Question:
I want to design this layout in android, what i have tried is this.
'''
<?xml version="1.0" encoding="utf-8"?>
<LinearLayout xmlns:android="http://schemas.android.com/apk/res/android"
android:layout_width="match_parent"
android:layout_height="match_parent"
android:orientation="vertical" >
<RelativeLayout
android:layout_width="match_parent"
android:layout_height="wrap_content"
android:padding="5dp" >
<TextView
android:layout_width="wrap_content"
android:layout_height="wrap_content"
android:layout_alignParentLeft="true"
android:layout_alignParentTop="true"
android:textColor="#0196d5"
android:text="Recent"
/>
<TextView
android:id="@+id/txtLikeCount"
android:layout_width="wrap_content"
android:layout_height="wrap_content"
android:textColor="#0196d5"
android:layout_alignParentRight="true"
android:text="10"
/>
<TextView
android:id="@+id/txtCommentCount"
android:layout_width="wrap_content"
android:layout_height="wrap_content"
android:textColor="#0196d5"
android:layout_alignRight="@id/txtLikeCount"
android:text="20"
/>
</RelativeLayout>
<TextView
android:id="@+id/txtStatus"
android:layout_width="match_parent"
android:layout_height="match_parent"
android:gravity="center"
android:text="Some text to show."
android:background="#0196d5"
android:textColor="#fff"
/>
</LinearLayout>
'''
But this is showing textviews with text 10 and 20 overlapping each other. And also i didnt added image of thumb and balloon pop. But i will add it, just tell me the idea what i am doing wrong.
Secondly i am using relative layout for Top row, can i use linear layout?
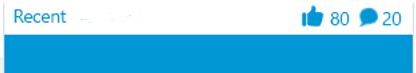
Answer: Instead of RelativeLayout you can also achieve that view by using LinearLayout and weight attributes. And for images you can use compound drawable in textview.
'''
<LinearLayout
android:layout_width="match_parent"
android:layout_height="match_parent">
<TextView
android:id="@+id/label"
android:text="Some text"
android:layout_width="wrap_content"
android:layout_weight="1"
android:layout_height="wrap_content" />
<TextView
android:layout_width="wrap_content"
android:layout_weight="0"
android:text="20"
android:drawableLeft="@drawable/like"
android:layout_height="wrap_content" />
<TextView
android:layout_width="wrap_content"
android:layout_weight="0"
android:text="30"
android:drawableLeft="@drawable/dislike"
android:layout_height="wrap_content" />
</LinearLayout>
'''